Field crop: maize
Growth stage: 2
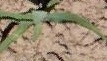
Species: maize